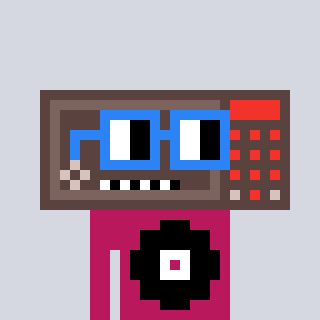
a pixel art character with square blue glasses, a wallsafe-shaped head and a darkpink-colored body on a cool background